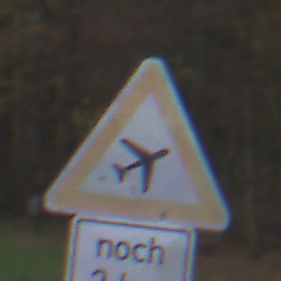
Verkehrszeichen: FlugbetriebLinks
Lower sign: LaengeEinerStrecke4
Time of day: SunriseSunset
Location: Outdoor (Nature)
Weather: PartlyCloudy
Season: Autumn
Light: Natural